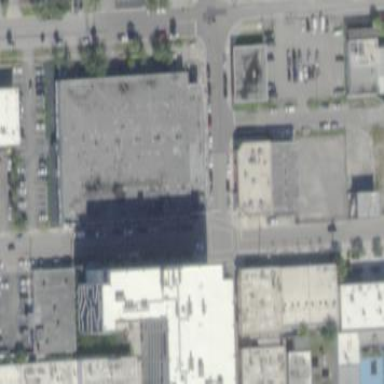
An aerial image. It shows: Commercial building.